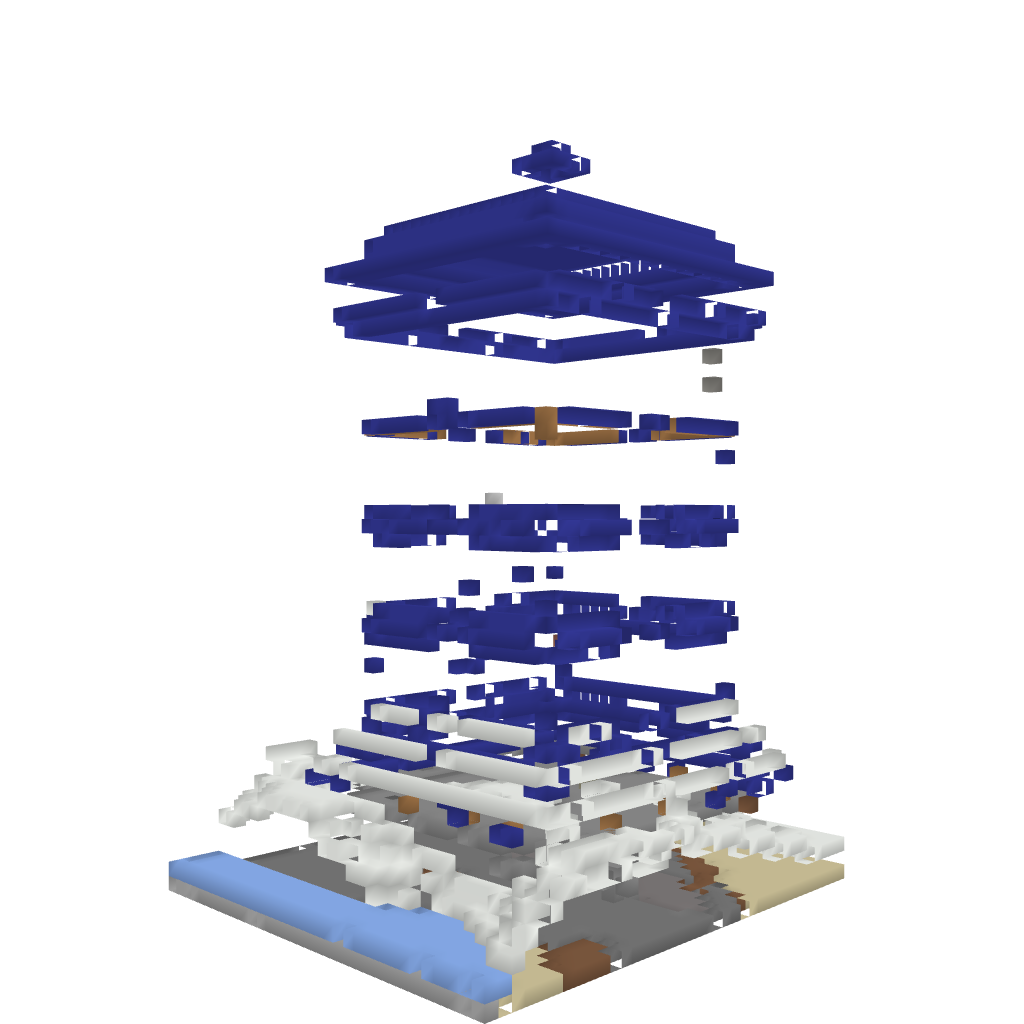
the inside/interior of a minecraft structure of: The Tardis